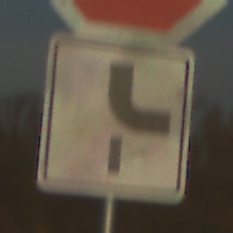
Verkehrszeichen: VerlaufVorfahrtsstrasse10
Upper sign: Stop
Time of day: SunriseSunset
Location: Outdoor (RoadRail)
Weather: PartlyCloudy
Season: NotSpecified
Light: Natural